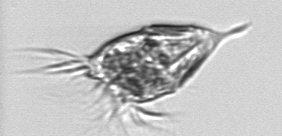
Label: Strombidium_morphotype1